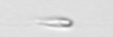
Label: flagellate_morphotype3